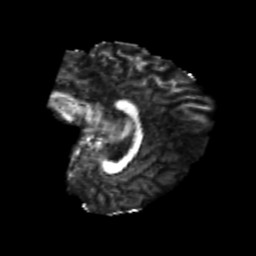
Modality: FA
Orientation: sagittal
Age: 22
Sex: female
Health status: healthy
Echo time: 0.074 s